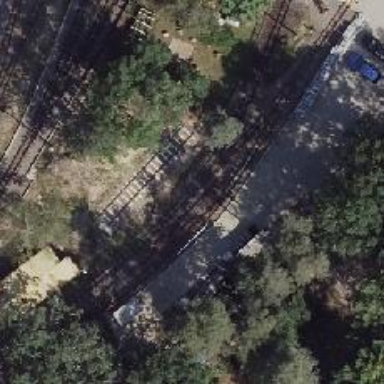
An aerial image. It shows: Siding used for narrow gauge railway.